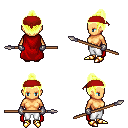
a pixel art fantasy rpg character, female body template, human, tanned skin, red cape, white pants, gold short topknot hairstyle, red bandana, metal gloves, gold boots, spear, four views (front, back, left, right), 2x2 character sprite sheet, small pixel art, hard edges, no anti-aliasing